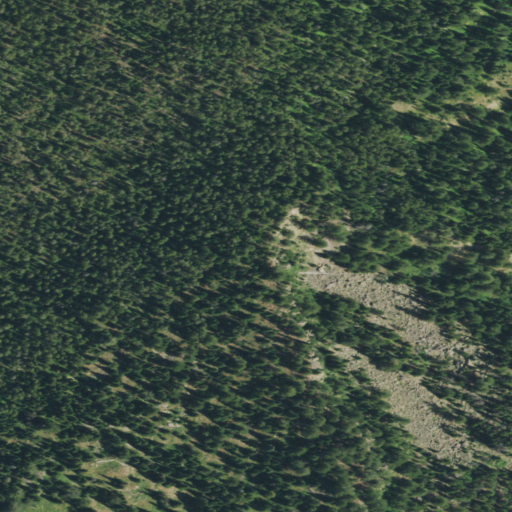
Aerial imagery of mountain in Wyoming named Mount Reid containing only evergreen forest